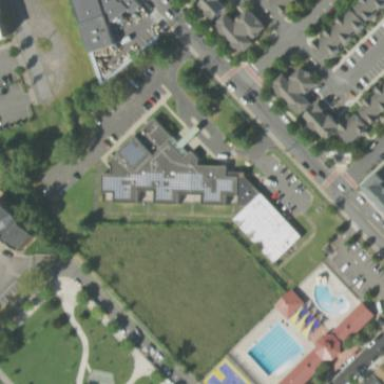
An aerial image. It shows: School.